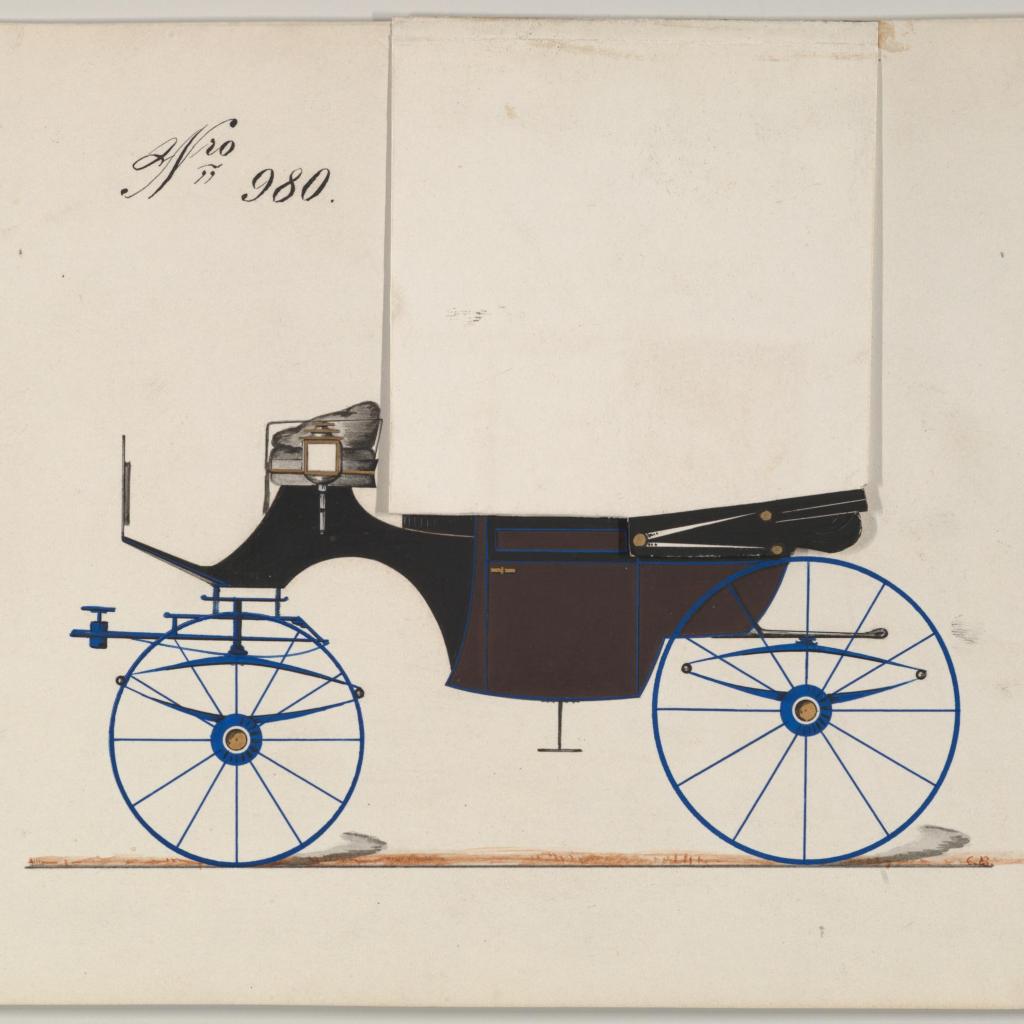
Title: Design for Landaulet, no. 980
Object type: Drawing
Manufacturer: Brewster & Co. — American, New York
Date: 1850–70
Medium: Pen and black ink, watercolor and gouache with metallic ink
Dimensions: sheet: 6 x 8 15/16 in. (15.2 x 22.7 cm)
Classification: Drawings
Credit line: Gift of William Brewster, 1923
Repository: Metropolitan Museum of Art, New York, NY